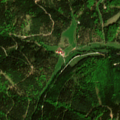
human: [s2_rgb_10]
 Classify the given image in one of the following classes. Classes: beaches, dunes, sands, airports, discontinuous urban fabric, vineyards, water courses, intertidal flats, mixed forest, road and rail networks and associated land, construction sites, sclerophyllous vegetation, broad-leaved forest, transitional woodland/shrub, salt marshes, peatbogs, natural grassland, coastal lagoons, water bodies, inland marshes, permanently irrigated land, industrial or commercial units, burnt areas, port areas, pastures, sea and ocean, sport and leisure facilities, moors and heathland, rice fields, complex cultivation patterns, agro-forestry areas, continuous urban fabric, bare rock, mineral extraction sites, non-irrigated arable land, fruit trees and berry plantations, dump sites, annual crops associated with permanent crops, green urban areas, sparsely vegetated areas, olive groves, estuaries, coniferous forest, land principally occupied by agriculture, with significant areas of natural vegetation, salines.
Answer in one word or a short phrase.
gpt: pastures, coniferous forest, mixed forest